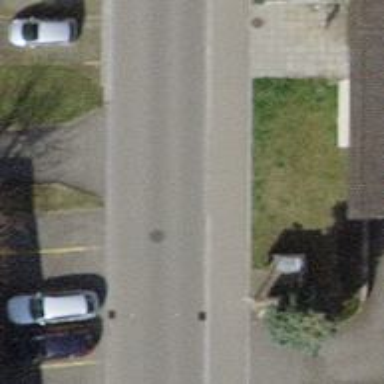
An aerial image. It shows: Residential road with sidewalks on both sides.